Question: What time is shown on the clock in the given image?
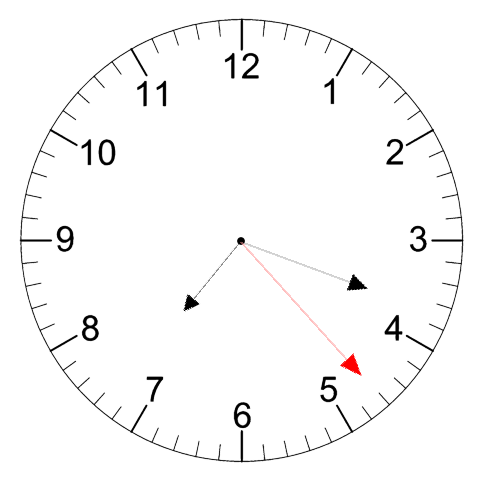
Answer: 07:18:23